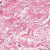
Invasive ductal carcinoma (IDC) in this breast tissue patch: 0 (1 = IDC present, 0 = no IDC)